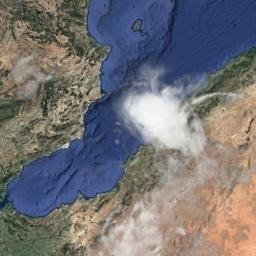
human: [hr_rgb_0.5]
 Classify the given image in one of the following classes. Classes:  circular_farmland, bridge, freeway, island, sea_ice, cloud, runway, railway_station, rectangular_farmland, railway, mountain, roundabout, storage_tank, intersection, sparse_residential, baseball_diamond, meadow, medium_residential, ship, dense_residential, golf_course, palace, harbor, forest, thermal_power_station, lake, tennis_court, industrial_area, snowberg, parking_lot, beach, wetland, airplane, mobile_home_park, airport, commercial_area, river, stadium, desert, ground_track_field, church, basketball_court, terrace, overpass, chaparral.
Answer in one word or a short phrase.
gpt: cloud